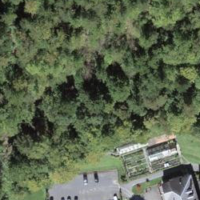
EUNIS habitat code: 41
Species observed at this site:
Podarcis muralis